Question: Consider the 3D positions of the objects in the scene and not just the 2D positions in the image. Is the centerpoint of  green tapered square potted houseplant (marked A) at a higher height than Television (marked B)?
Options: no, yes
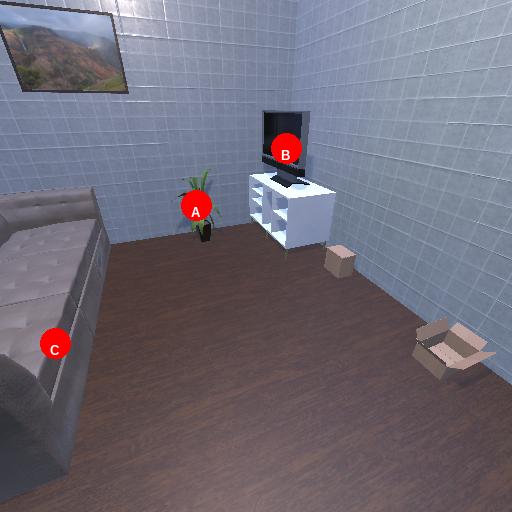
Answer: no